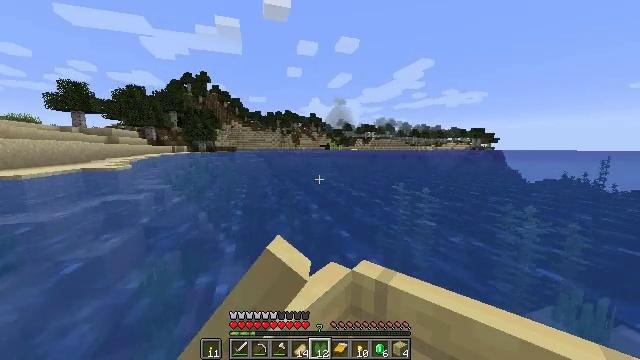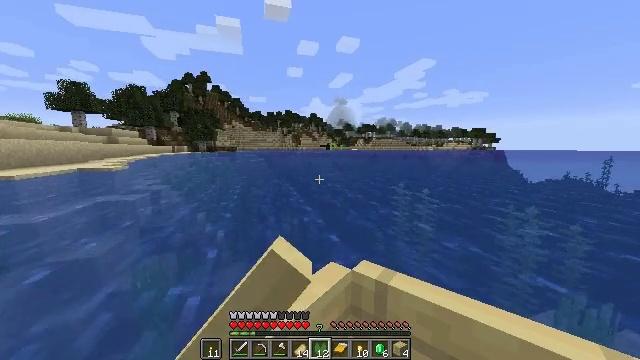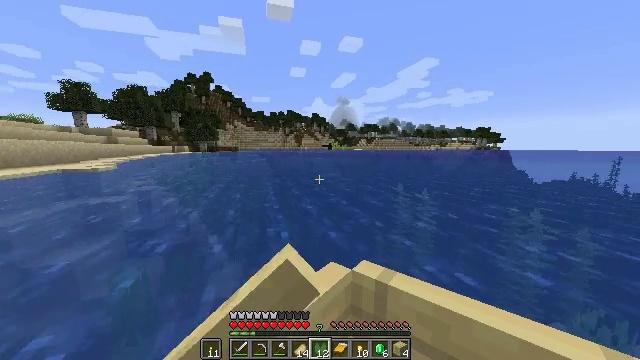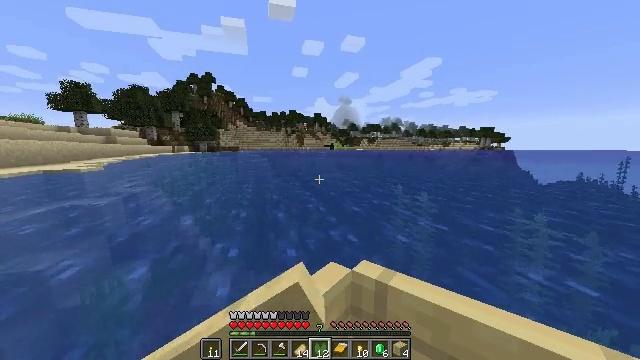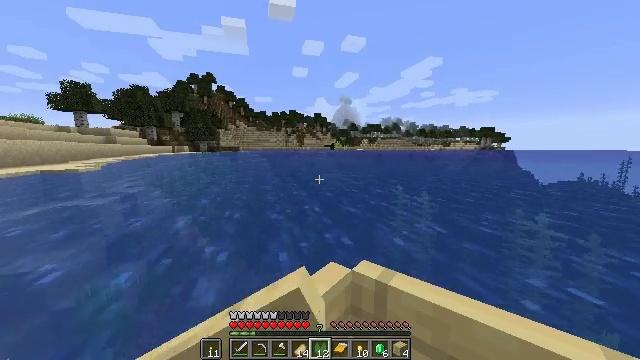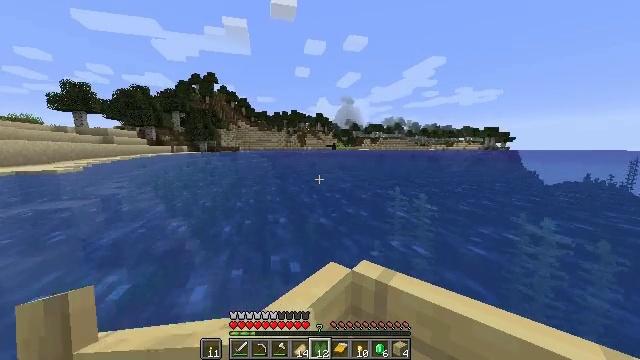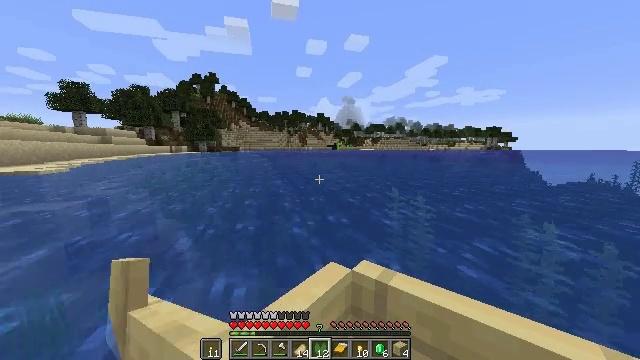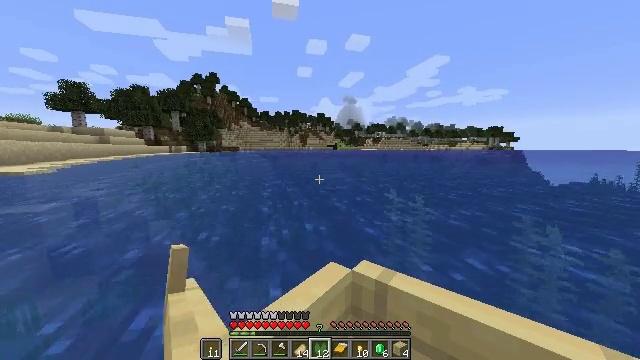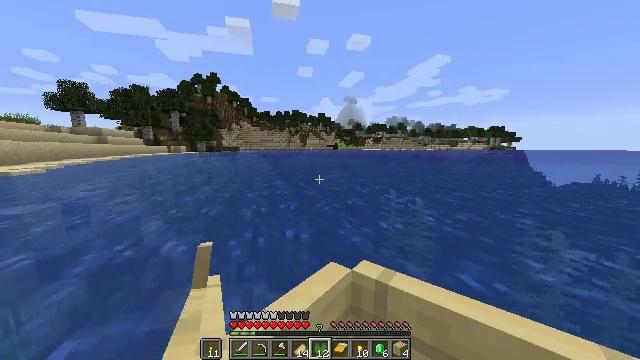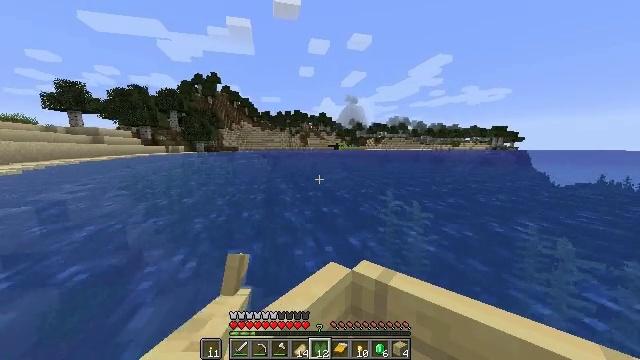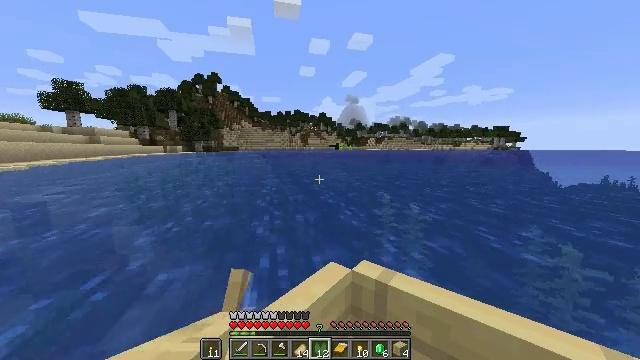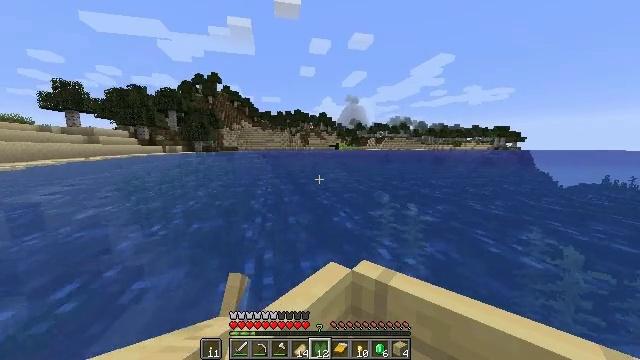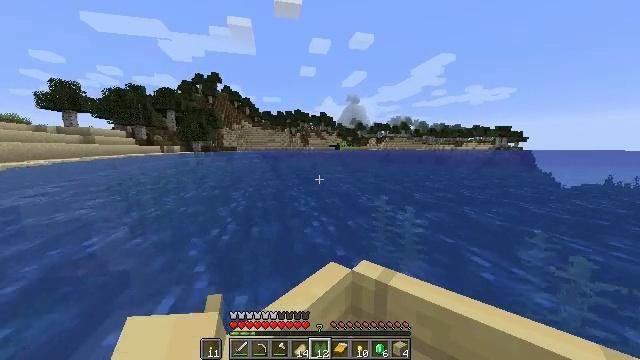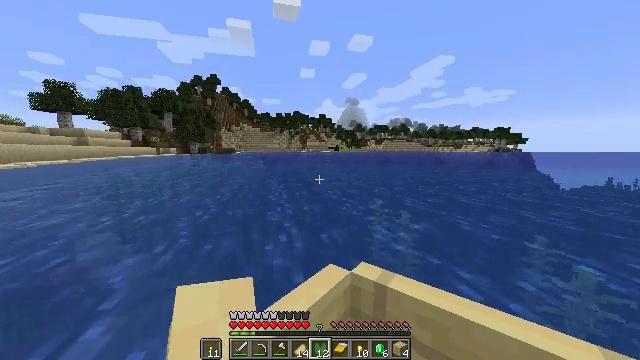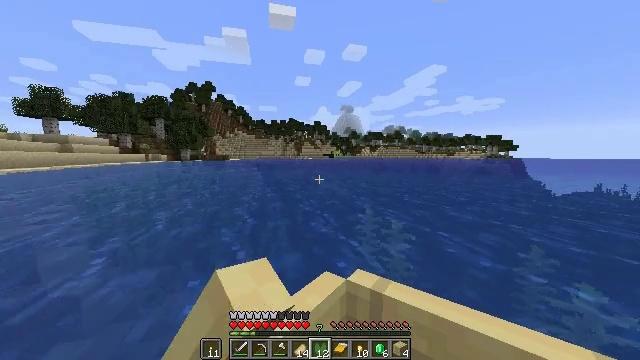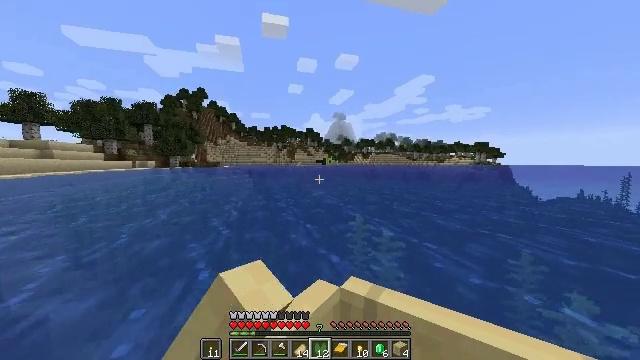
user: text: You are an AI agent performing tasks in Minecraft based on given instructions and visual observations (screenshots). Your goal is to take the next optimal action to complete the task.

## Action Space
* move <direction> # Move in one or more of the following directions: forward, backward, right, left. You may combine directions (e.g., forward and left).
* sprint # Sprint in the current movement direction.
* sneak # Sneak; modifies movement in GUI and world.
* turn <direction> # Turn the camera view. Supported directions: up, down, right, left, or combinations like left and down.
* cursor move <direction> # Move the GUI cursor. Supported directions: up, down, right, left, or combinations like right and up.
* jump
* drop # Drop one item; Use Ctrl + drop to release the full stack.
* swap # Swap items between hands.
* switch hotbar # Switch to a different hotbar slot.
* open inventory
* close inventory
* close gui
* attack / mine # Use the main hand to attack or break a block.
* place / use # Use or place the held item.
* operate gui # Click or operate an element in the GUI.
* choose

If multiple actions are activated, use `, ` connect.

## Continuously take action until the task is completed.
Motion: motion action
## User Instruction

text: Remove a lily pad from the inventory.
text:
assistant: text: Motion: move forward, sprint
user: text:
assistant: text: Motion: move forward, sprint
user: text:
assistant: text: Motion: move forward, sprint
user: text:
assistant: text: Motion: move forward, sprint
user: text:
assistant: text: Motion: move forward, sprint
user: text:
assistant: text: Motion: move forward, sprint
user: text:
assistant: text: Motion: move forward, sprint
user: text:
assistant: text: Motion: move forward, sprint
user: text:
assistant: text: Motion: move forward, sprint
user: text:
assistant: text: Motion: move forward, sprint
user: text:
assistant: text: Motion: move forward, sprint
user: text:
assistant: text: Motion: move forward, sprint
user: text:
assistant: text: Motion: move forward, sprint
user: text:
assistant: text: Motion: move forward, sprint, turn right and up
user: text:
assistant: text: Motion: move forward, sprint, turn right and up
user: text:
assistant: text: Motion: move forward, sprint, turn right and up
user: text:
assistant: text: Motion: move forward, sprint, turn right and up
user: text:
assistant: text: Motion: move forward, sprint
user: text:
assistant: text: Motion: move forward, sprint
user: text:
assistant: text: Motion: move forward, sprint
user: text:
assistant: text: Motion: move forward, sprint, attack / mine
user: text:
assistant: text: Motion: move forward, sprint, attack / mine
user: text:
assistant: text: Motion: move forward, sprint, attack / mine
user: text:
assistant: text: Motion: move forward, sprint
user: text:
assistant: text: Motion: move forward, sprint
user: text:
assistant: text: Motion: move forward, sprint
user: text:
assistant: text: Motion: move forward, sprint
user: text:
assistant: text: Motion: move forward, sprint
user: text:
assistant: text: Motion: move forward, sprint
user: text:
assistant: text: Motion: move forward, sprint